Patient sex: M
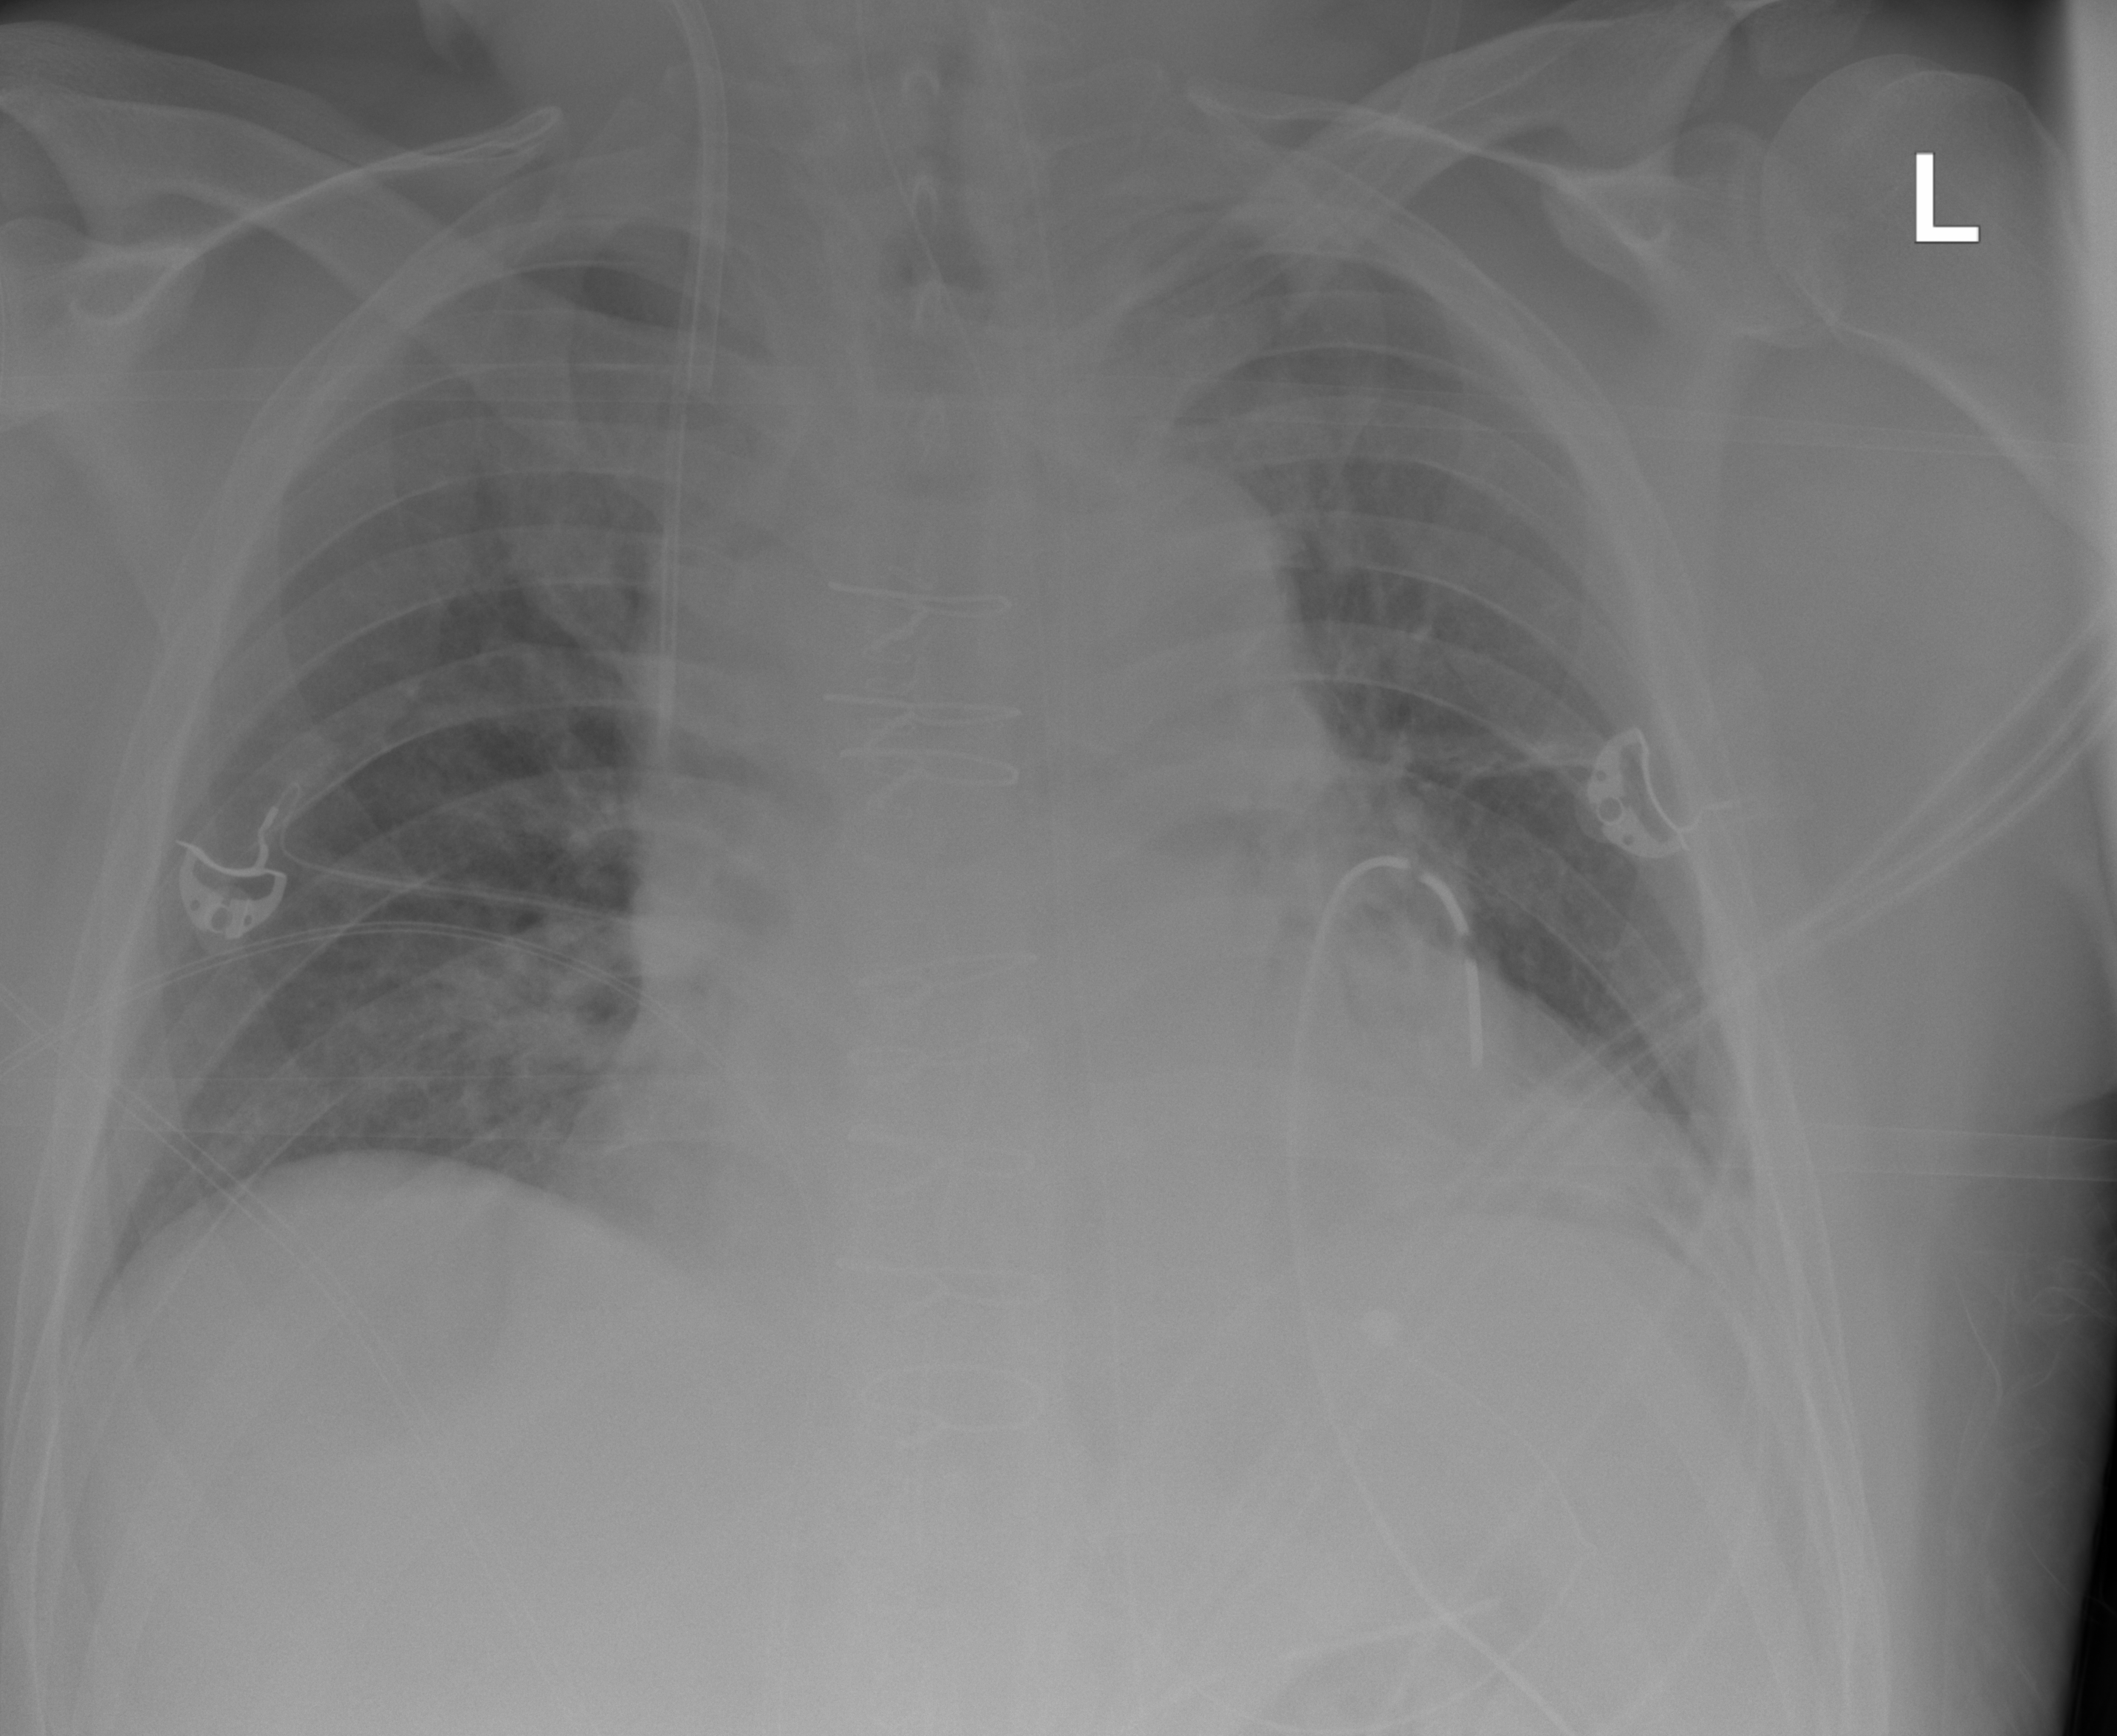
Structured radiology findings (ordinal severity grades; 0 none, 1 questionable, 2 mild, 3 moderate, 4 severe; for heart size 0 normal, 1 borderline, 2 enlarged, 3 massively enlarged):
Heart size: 0
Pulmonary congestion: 2
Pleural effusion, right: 0
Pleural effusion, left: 0
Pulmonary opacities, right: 0
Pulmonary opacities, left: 0
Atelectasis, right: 0
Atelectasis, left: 2